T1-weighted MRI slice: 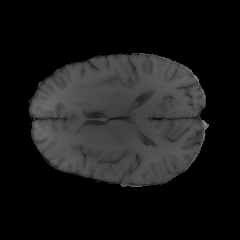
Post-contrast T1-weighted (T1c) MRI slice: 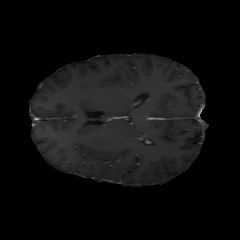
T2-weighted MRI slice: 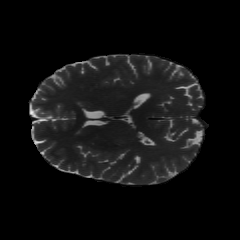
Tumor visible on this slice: no